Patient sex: M
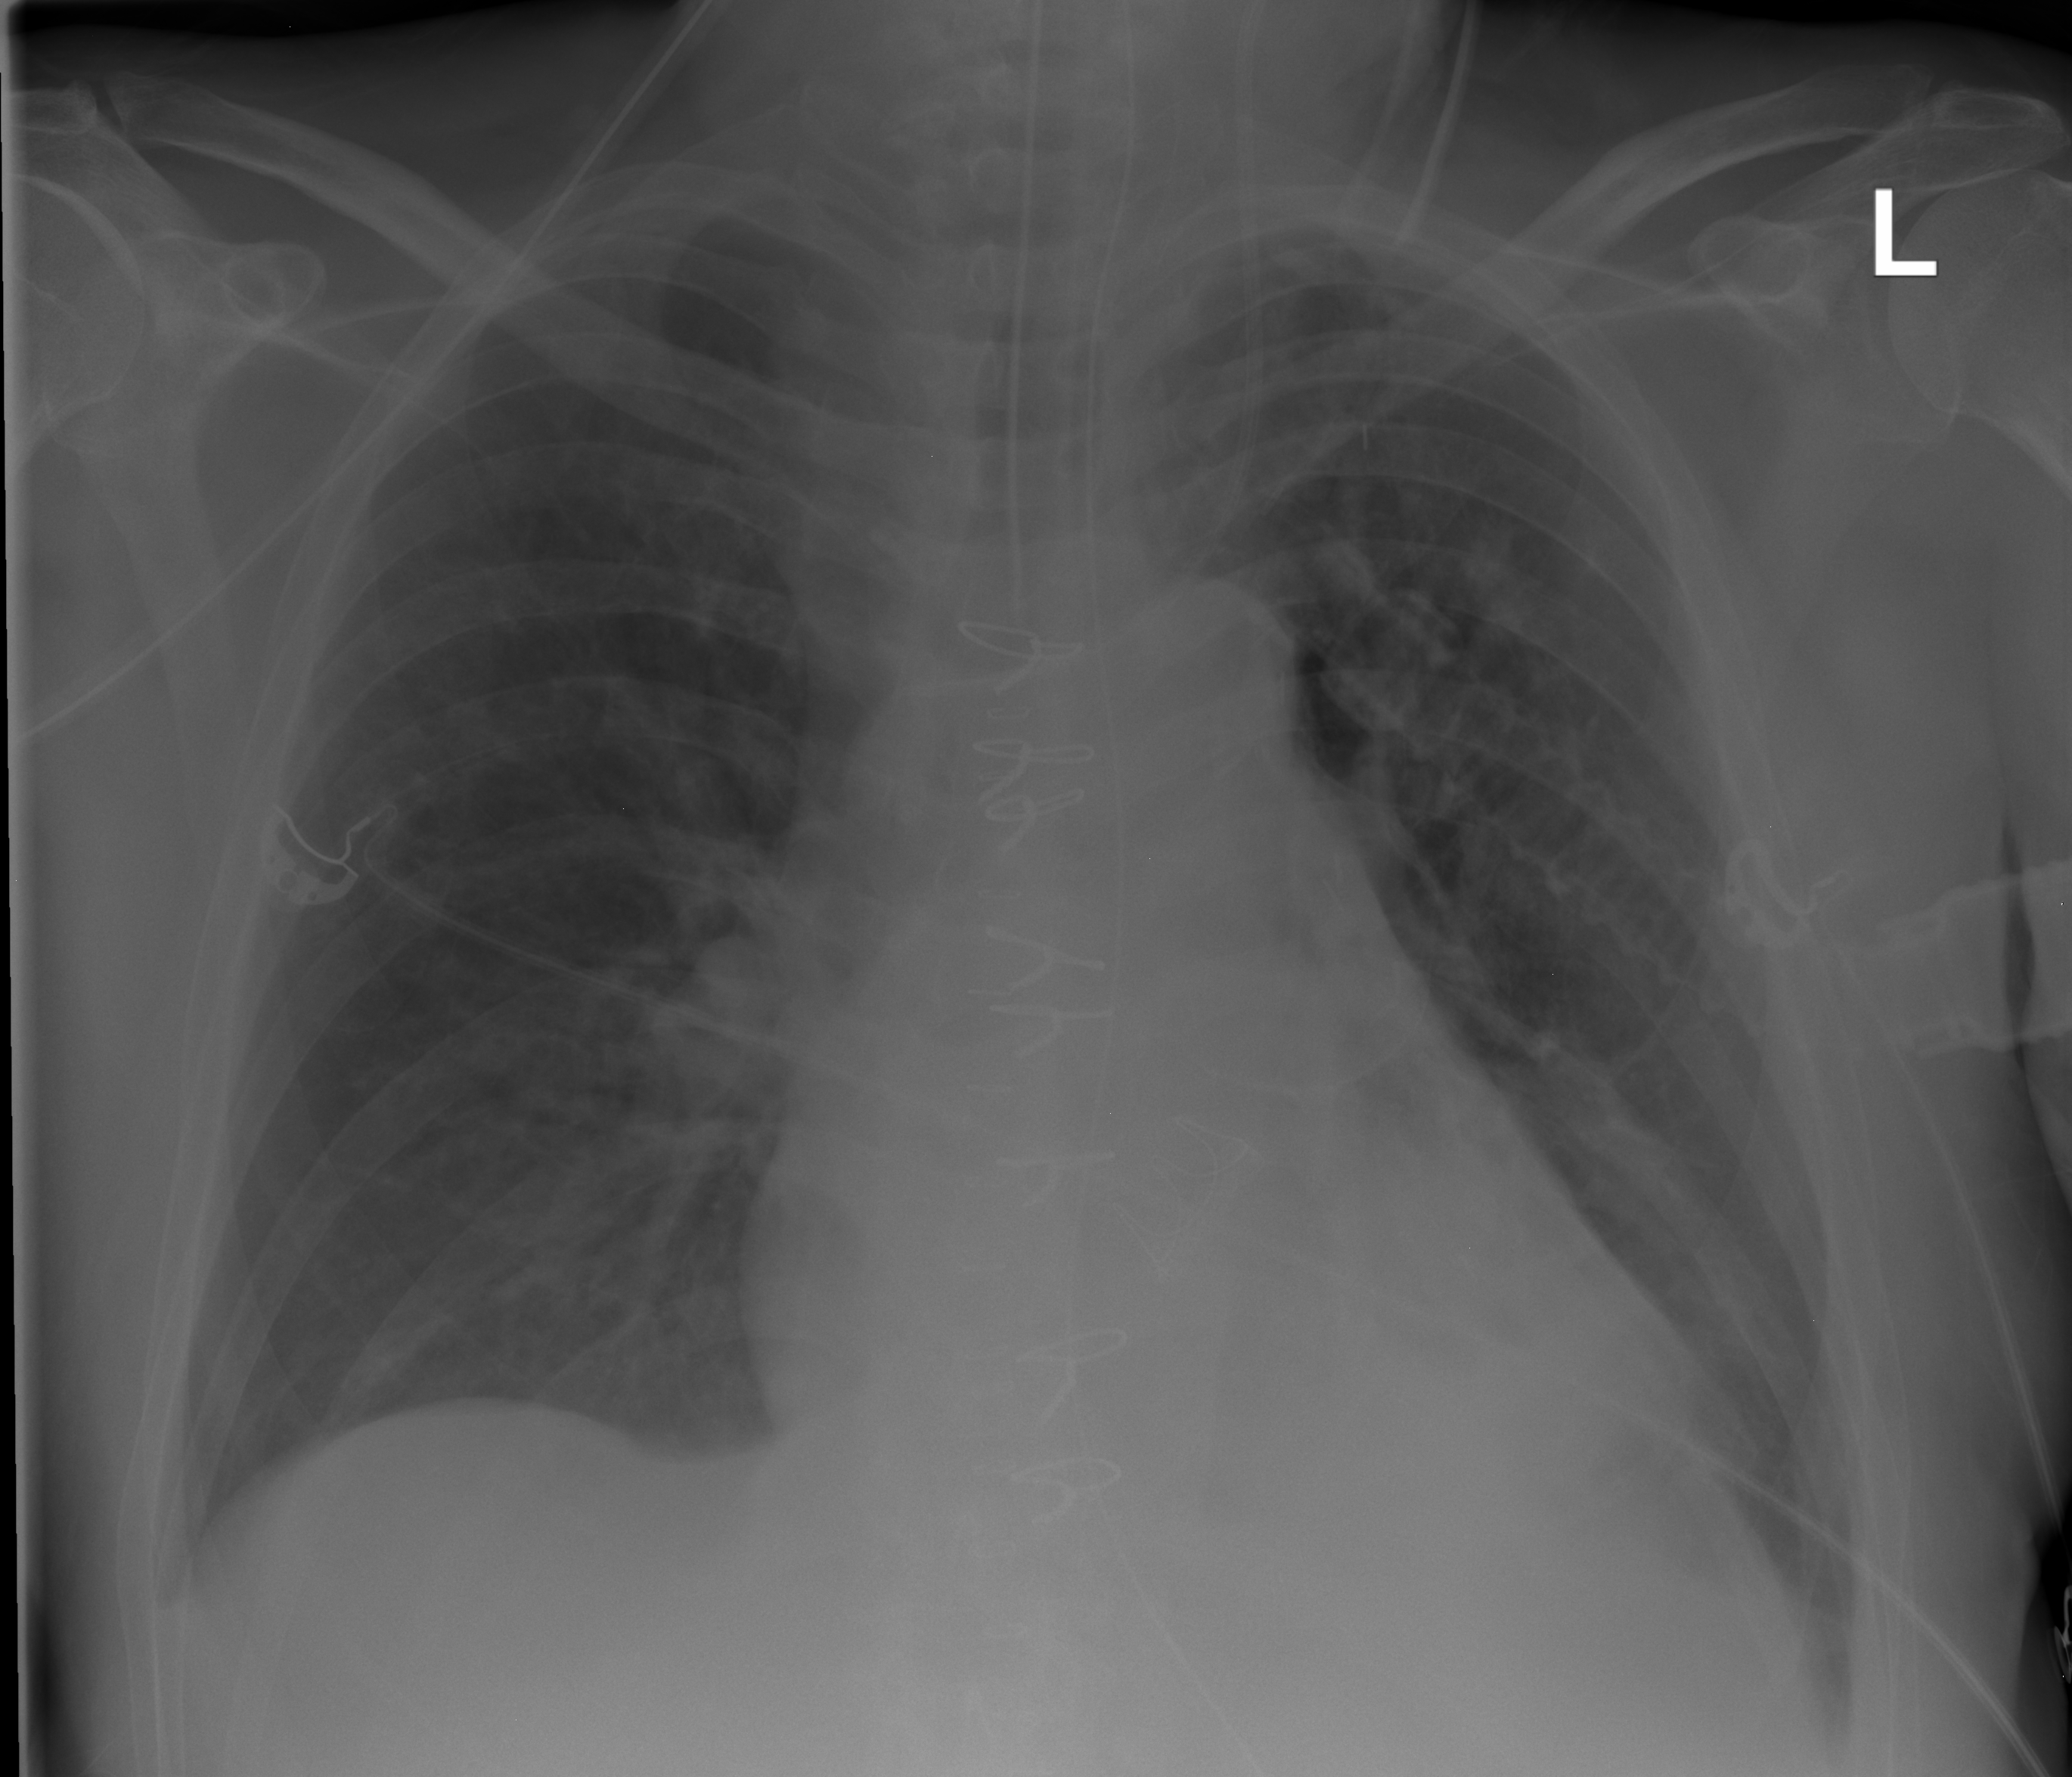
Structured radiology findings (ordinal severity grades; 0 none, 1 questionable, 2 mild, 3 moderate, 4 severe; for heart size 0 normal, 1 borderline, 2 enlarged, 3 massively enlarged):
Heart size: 2
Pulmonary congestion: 2
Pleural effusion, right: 0
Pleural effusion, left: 0
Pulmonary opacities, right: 0
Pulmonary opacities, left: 0
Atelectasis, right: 0
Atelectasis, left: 2